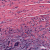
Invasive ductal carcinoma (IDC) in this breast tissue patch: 0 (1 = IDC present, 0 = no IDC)